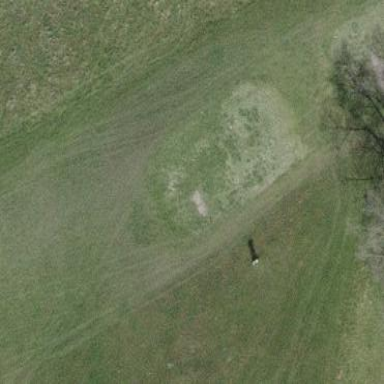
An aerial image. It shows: Golf tee.